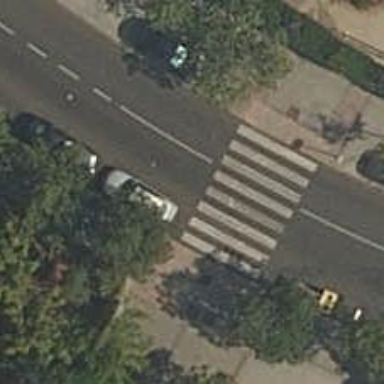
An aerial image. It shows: Pedestrian road.